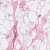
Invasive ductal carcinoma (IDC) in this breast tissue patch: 0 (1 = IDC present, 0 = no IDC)